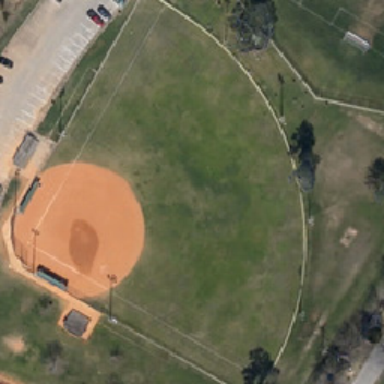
The fan shaped baseball field which a khaki circular infield is next to a road .